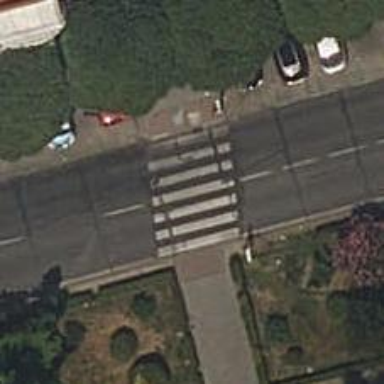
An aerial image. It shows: Zebra crossing on the road.